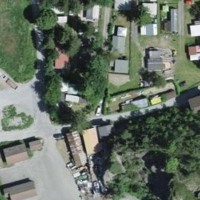
EUNIS habitat code: 55
Species observed at this site:
Oryctes nasicornis
Periparus ater